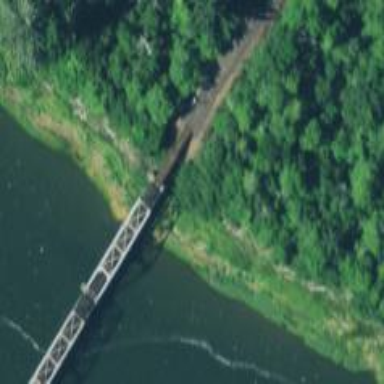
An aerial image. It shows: Bridge over railway tracks with embankment.